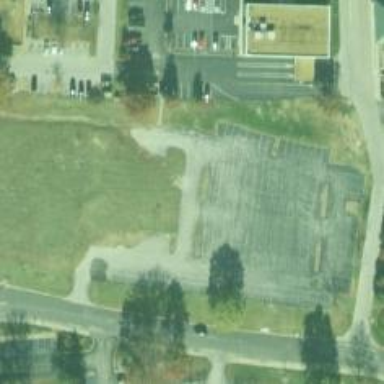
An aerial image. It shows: Parking area with asphalt surface.